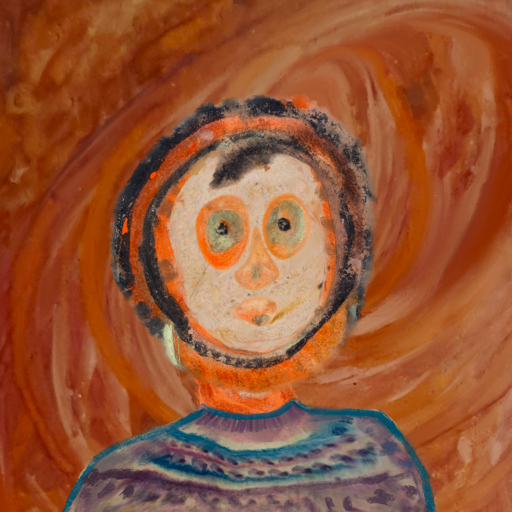
Background: Pious_Lady, Head And Neck Front: Rupkatha, Face Front: Childish, Bust: HillGirl, Hair Front: Childish, Head Accessory: Blank, Second Necklace: Blank, Necklace: Blank, Baby: Blank